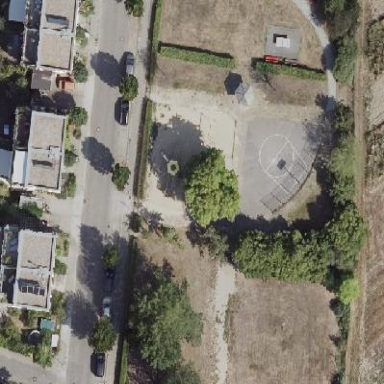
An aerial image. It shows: Playground with sandpit.